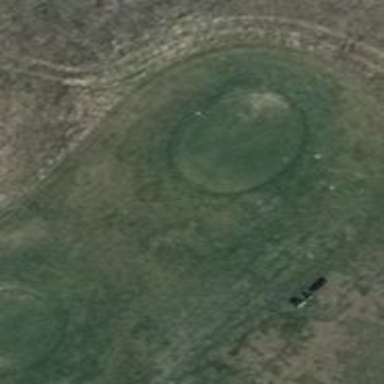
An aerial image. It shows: Golf tee.